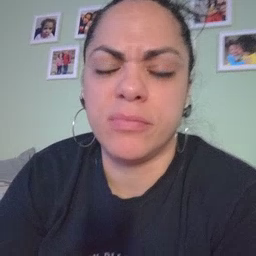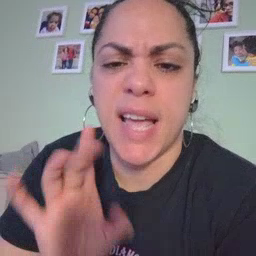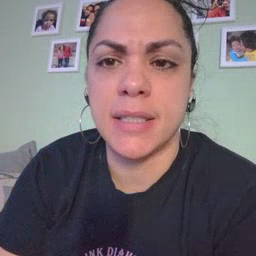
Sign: hate